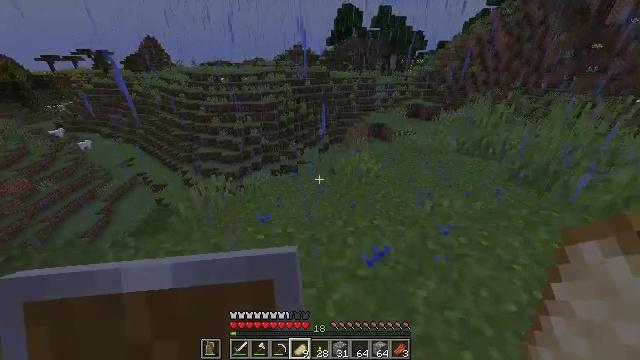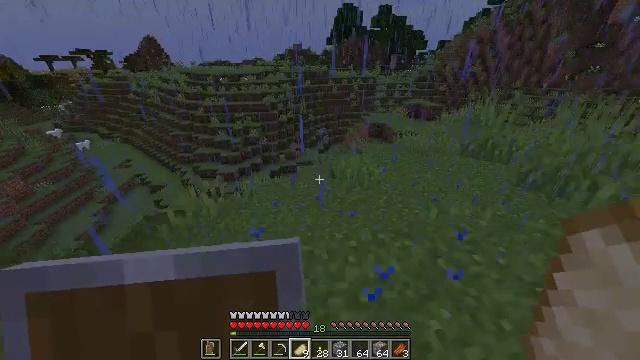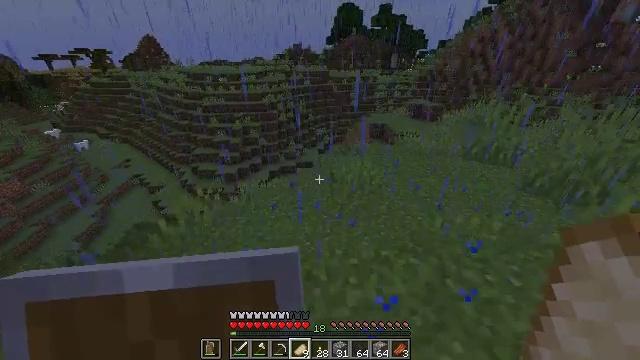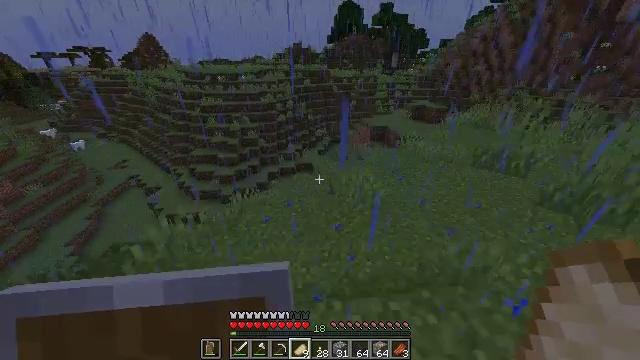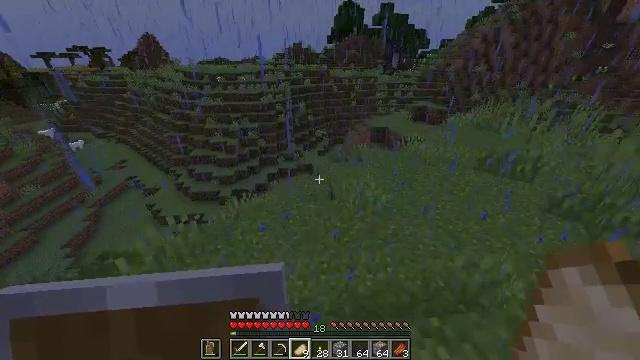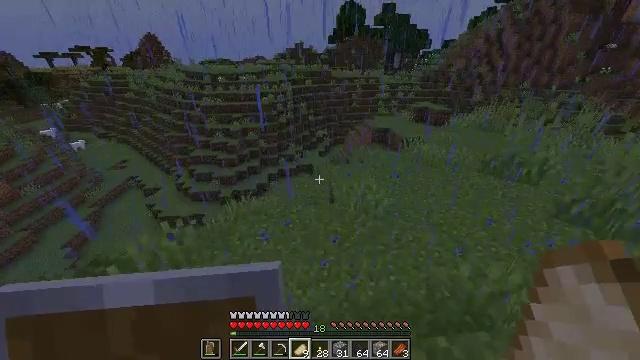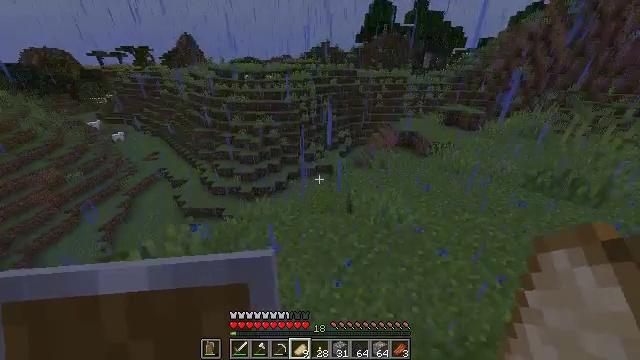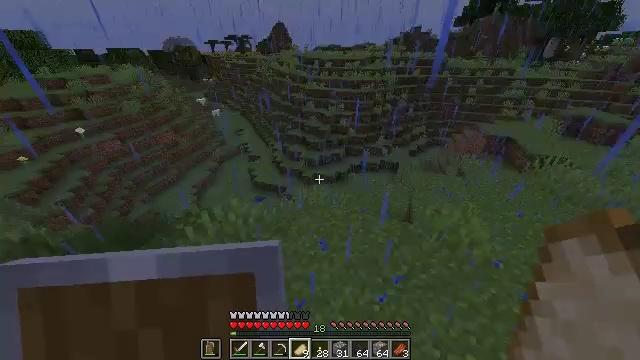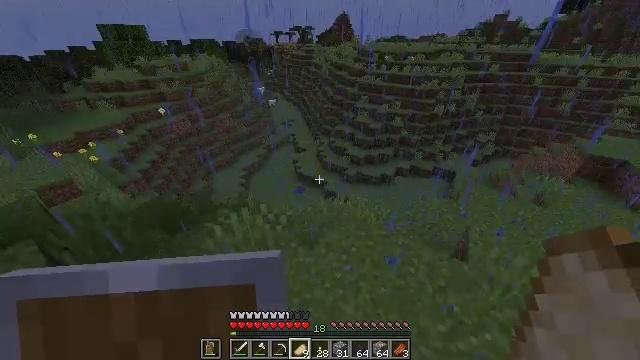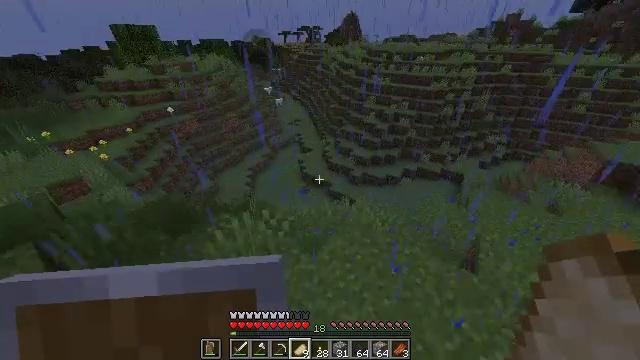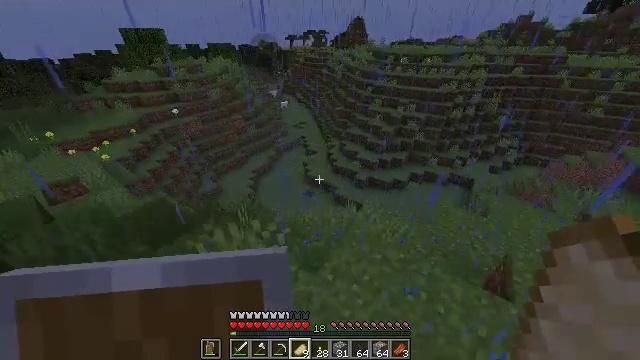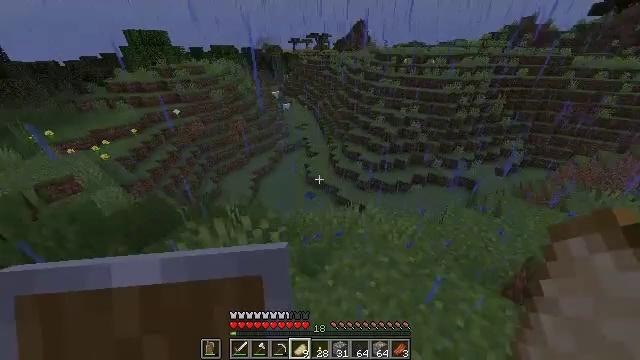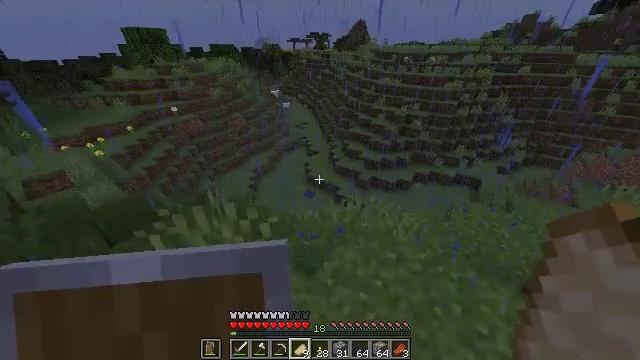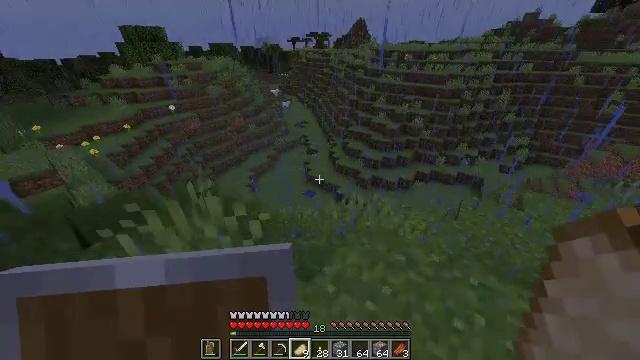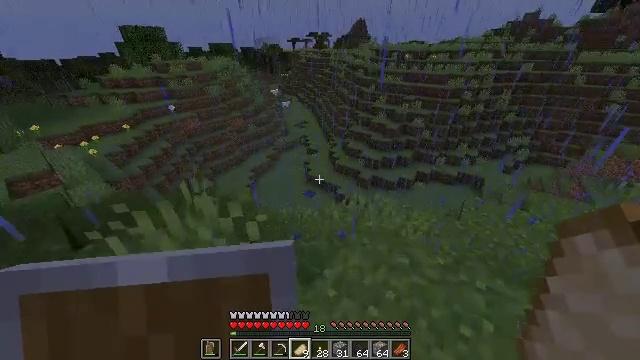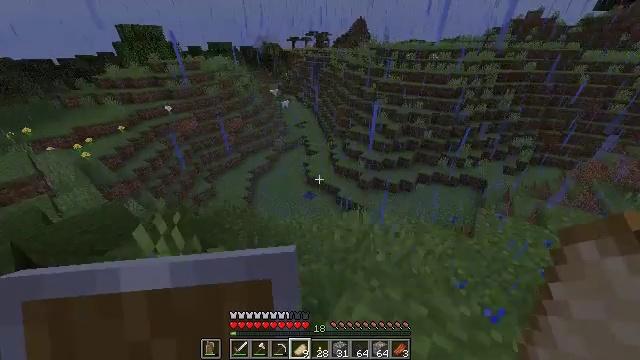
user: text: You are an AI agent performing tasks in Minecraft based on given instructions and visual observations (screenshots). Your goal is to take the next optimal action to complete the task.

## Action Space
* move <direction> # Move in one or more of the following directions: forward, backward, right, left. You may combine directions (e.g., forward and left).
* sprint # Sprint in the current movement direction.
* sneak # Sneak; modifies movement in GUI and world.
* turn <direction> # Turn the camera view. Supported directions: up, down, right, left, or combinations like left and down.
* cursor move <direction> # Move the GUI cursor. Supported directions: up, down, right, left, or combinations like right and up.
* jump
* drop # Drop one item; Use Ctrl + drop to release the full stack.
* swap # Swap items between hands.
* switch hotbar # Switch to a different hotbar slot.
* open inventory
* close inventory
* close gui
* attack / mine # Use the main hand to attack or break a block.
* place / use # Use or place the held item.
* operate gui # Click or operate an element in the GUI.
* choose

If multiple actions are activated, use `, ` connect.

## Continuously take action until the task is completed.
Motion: motion action
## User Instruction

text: Drop an apple.
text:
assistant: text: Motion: move forward
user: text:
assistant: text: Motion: move forward
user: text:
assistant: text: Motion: move forward
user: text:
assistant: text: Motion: move forward
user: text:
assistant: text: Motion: move forward
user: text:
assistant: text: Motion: move forward, turn left
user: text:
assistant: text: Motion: move forward, turn left and down
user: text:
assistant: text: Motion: move forward, turn left and down
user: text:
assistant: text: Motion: move forward, turn left
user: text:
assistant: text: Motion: move forward, turn left
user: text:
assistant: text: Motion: move forward
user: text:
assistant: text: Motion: move forward
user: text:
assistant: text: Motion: move forward
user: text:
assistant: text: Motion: move forward
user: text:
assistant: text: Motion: move forward
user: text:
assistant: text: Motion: move forward and move left, turn left
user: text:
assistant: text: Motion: move forward and move left, turn left
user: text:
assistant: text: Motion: move forward and move left, turn left
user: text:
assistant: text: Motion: move forward and move left, turn left
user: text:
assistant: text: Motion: move forward and move left
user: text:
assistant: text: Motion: move forward and move left
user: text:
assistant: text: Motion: move forward and move left
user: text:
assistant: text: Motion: move forward and move left
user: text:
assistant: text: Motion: move forward and move left, turn left
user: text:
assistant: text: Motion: move forward and move left, turn left
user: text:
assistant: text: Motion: move forward, turn left and up
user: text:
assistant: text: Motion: move forward, sprint, turn left
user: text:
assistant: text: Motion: move forward, sprint
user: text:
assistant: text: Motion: move forward, sprint
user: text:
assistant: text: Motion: move forward, sprint